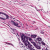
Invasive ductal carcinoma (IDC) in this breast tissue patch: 0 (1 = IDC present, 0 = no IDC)